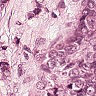
Metastatic tissue present: yes